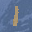
Label: 1